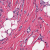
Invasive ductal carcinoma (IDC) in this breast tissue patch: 0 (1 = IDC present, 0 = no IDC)